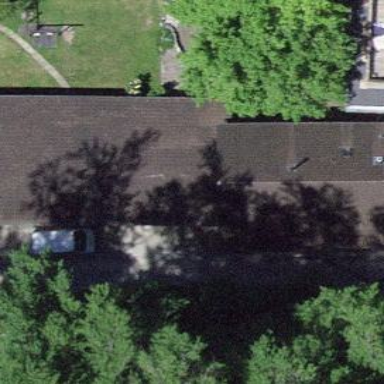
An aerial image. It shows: Brown building with gabled roof.